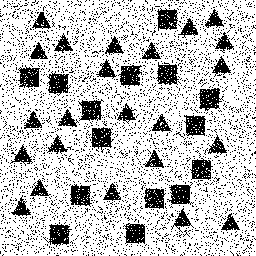
Squares: 15
Triangles: 23
Stars: 0
Total shapes: 38